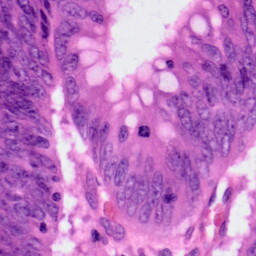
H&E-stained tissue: Colon